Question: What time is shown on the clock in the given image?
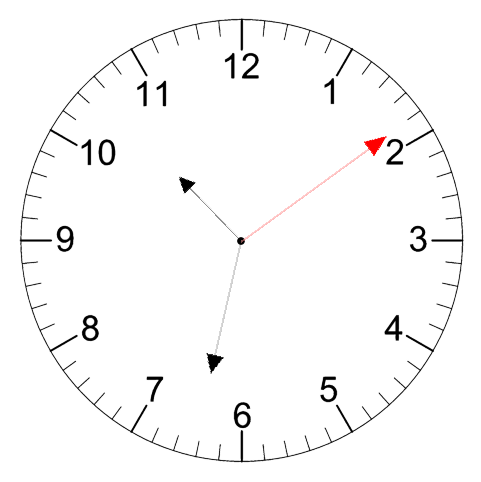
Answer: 10:32:09